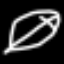
Label: leaf